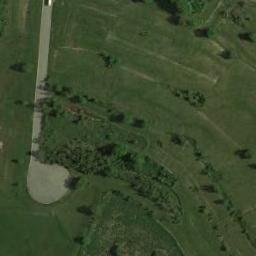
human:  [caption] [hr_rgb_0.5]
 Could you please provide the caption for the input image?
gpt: There are many green trees and a straight road on the green grass .

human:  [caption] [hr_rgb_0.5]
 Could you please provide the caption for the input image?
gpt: This meadow has dense grasses and some trees and a road goes through the meadow .

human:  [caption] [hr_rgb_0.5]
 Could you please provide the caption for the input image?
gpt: The entire image is dominated by grass .

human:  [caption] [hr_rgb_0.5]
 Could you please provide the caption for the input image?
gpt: Some trees are on the meadow .

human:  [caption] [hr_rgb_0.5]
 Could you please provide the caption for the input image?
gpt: There are many green bushes and a path on the green meadow .